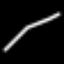
Label: squiggle